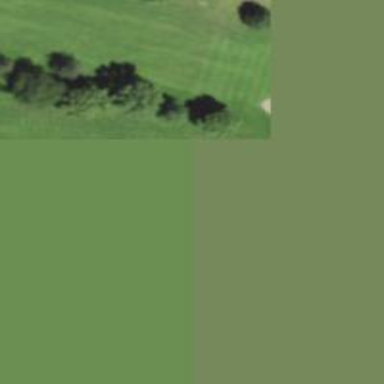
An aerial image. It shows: Golf tee.